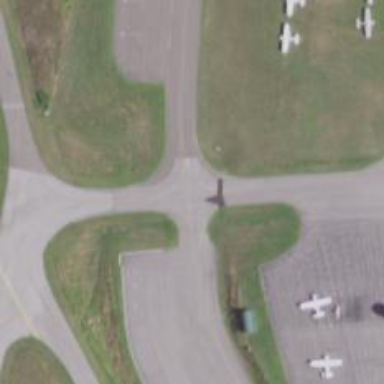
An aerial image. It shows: View of taxiway at the airport.